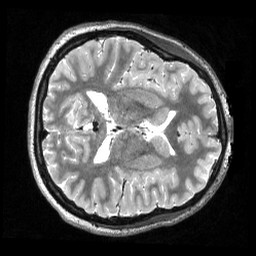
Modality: T2w
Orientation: axial
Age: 22
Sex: female
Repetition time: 3.2 s
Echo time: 0.563 s